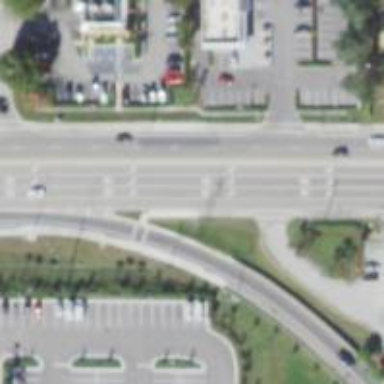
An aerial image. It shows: Asphalt footway with uncontrolled pedestrian crossing marked with lines.